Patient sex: M
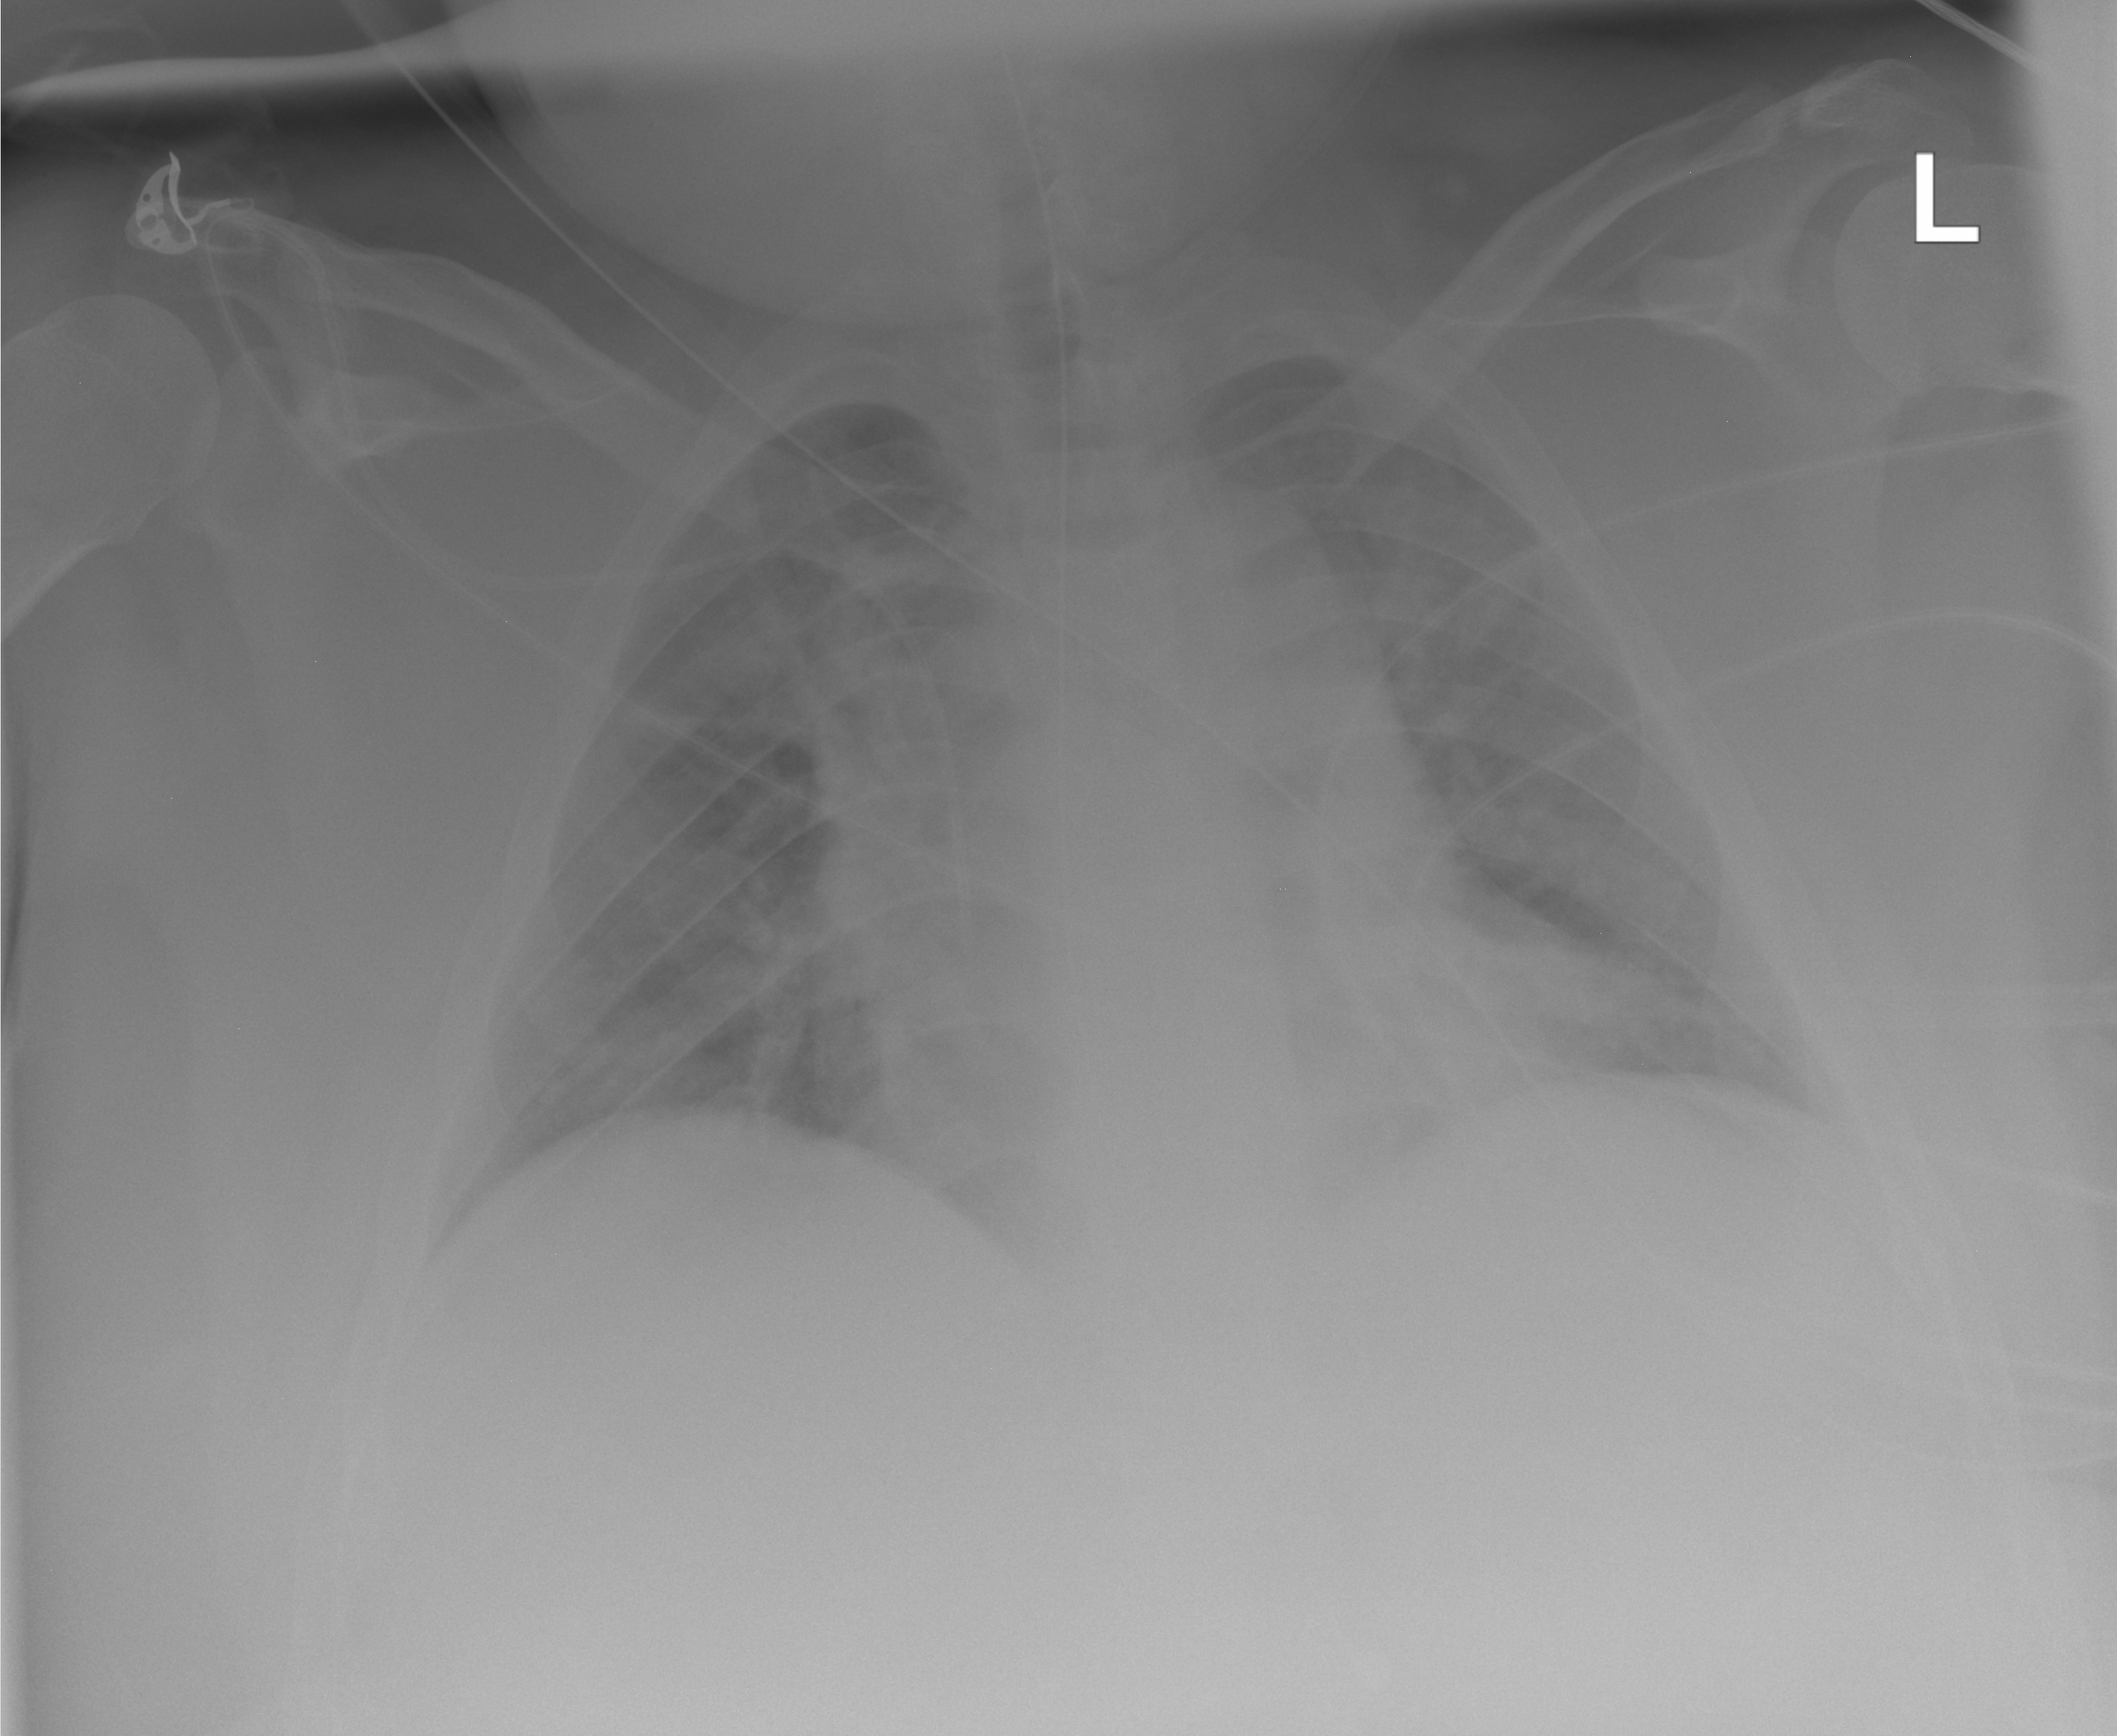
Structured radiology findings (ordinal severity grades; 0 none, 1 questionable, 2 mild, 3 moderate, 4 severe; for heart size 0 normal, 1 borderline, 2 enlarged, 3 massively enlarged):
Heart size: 2
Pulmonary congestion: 0
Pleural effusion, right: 0
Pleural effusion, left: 0
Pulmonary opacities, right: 2
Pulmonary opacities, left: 2
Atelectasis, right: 2
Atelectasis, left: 2